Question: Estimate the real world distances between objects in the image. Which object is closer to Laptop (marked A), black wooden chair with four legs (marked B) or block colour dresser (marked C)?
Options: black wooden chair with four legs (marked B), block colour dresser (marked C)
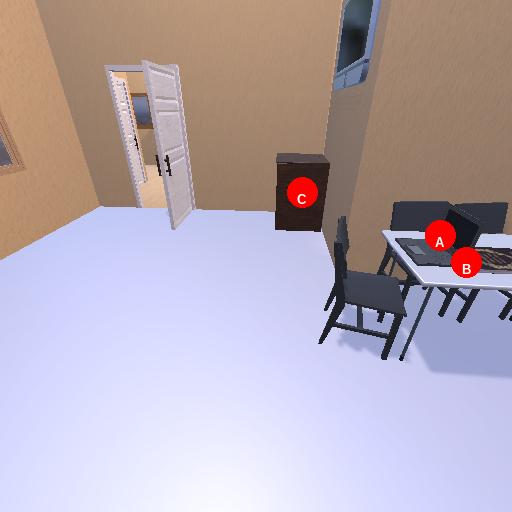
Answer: black wooden chair with four legs (marked B)